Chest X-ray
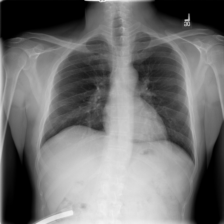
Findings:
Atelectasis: negative
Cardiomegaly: negative
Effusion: negative
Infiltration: negative
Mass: negative
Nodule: negative
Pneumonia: negative
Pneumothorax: negative
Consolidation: negative
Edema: negative
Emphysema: negative
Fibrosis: negative
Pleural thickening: negative
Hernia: negative